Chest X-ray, PA view. Patient: 57 years old, sex F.
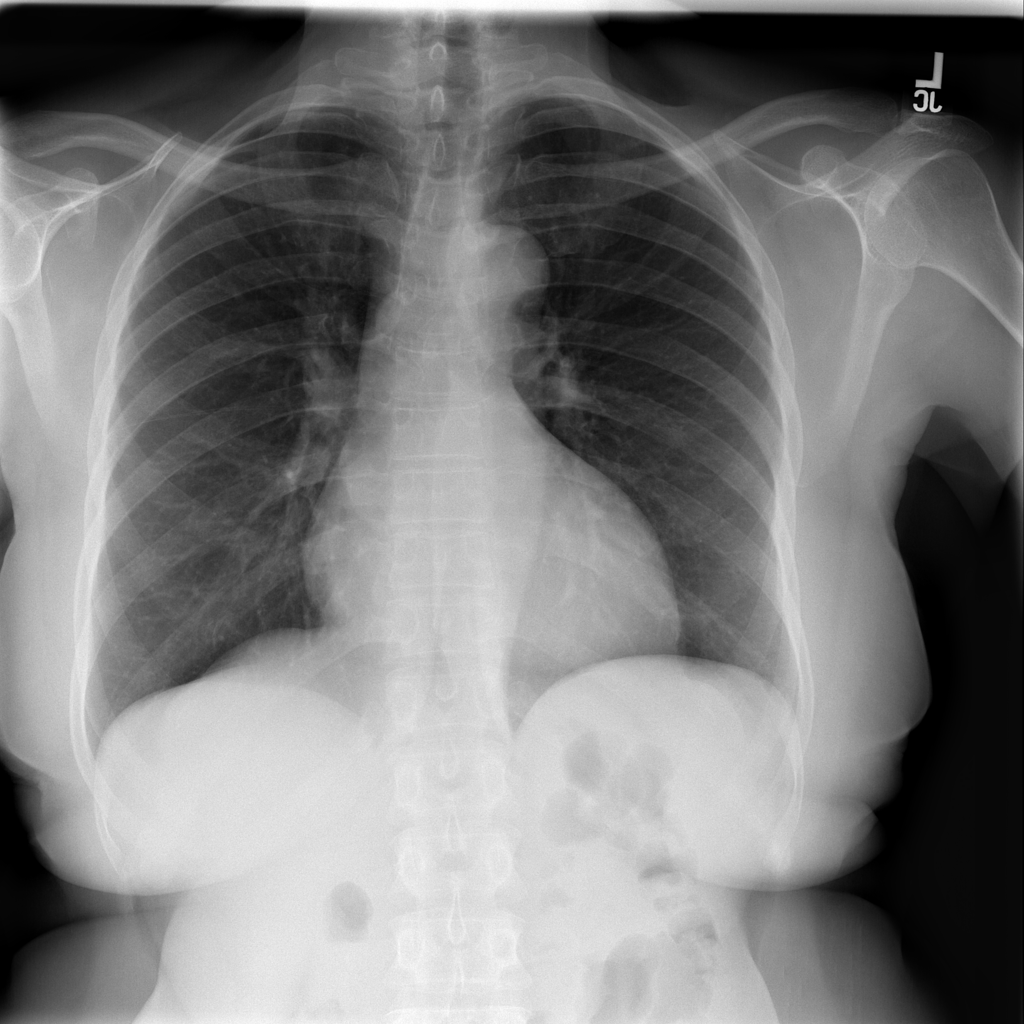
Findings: Cardiomegaly